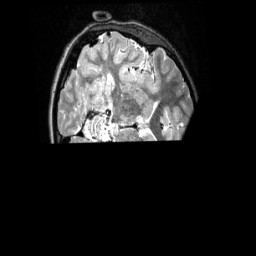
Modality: T2w
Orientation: axial
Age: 14
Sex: female
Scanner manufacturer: siemens
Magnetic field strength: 3 T
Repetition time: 3.2 s
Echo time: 0.479 s